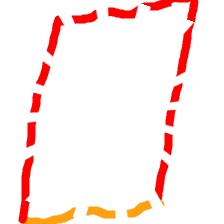
Shape: parallelogram